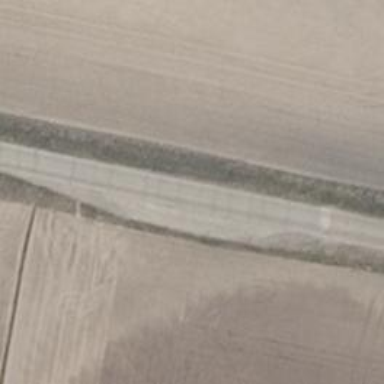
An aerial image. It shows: Service road with surface made of concrete plates.